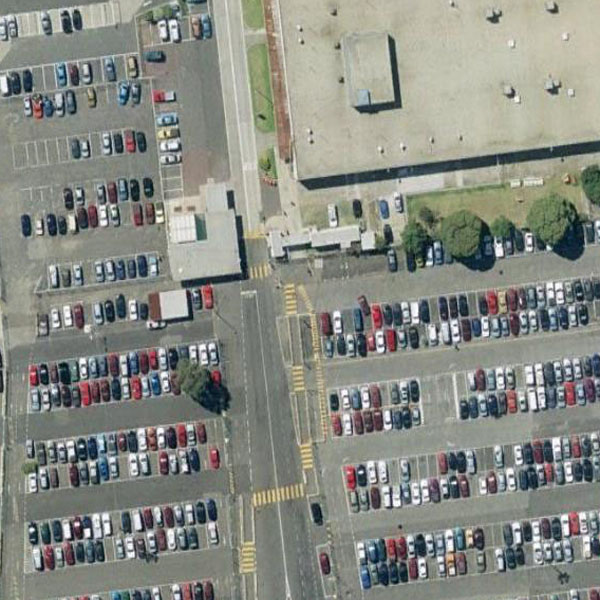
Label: Parking